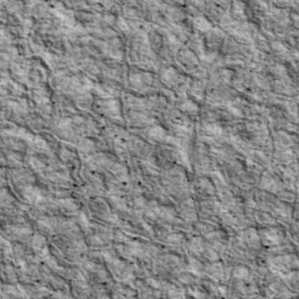
Label: non_frost